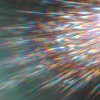
Label: sunburn